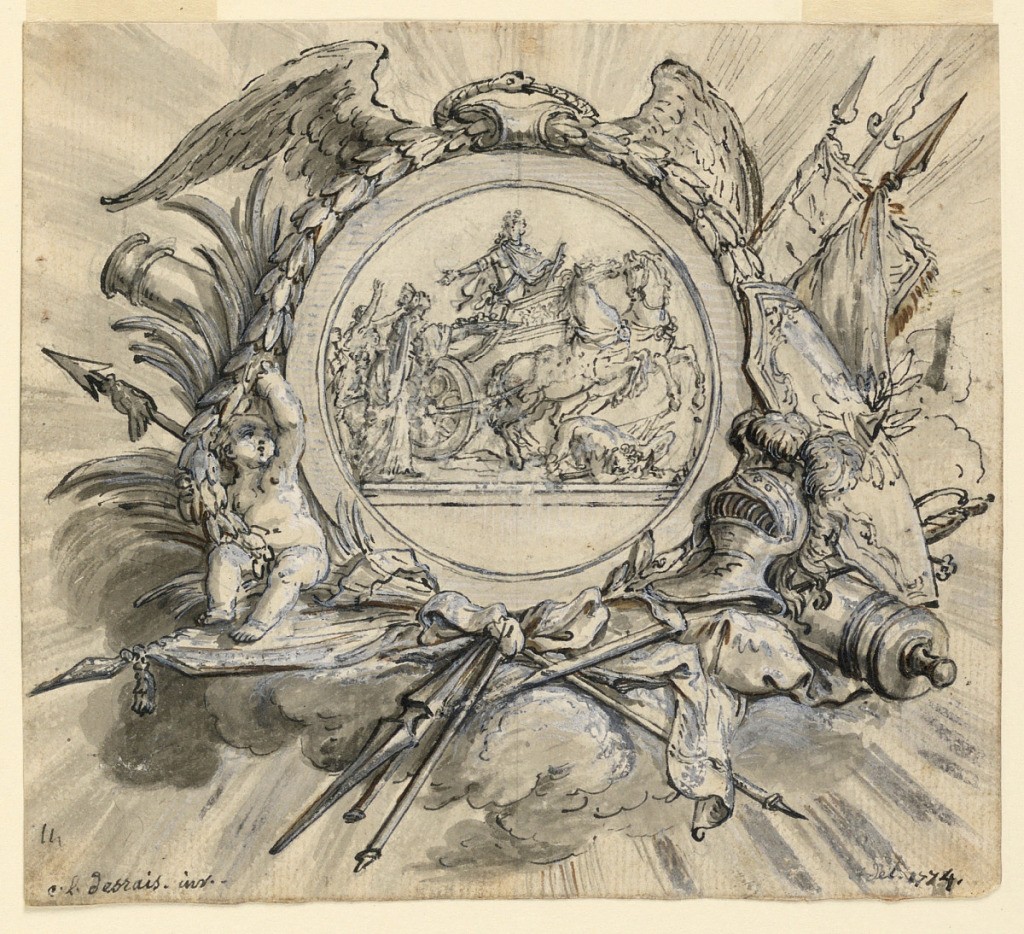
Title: Cartouche with attributions of war
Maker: Claude-Louis Desrais, French, 1746–1816
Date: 1774
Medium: Pen and ink, graphite
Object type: Drawing
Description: A winged circular medallion depicts a victorious prince in a charriot welcomed by women. Military attribtions surround the medallion.